Field crop: tomato
Growth stage: 2
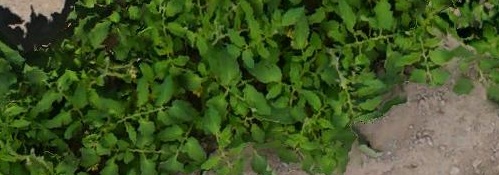
Species: tomato